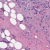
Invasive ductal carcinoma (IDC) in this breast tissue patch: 0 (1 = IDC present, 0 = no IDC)